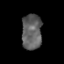
Tissue: prostate
Cell type: T cells
Senescence score: 0.3554
Nuclear area (px): 698
Mean DAPI intensity: 95.188